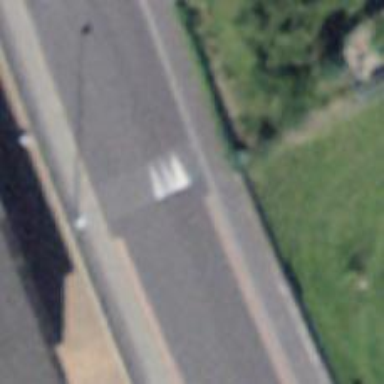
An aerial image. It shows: Traffic hump for calming the traffic.